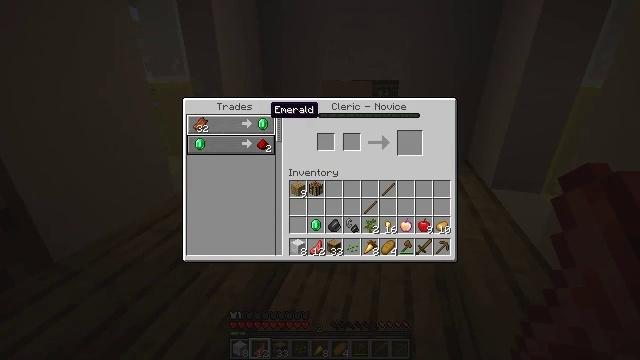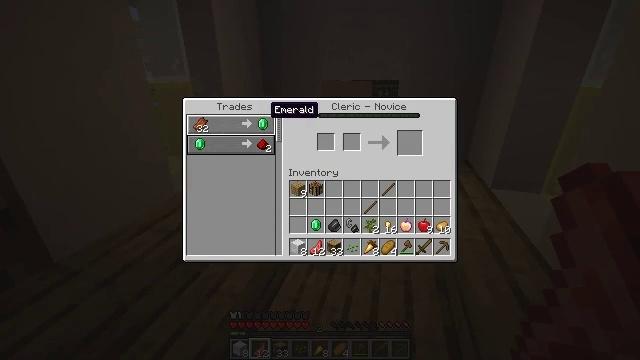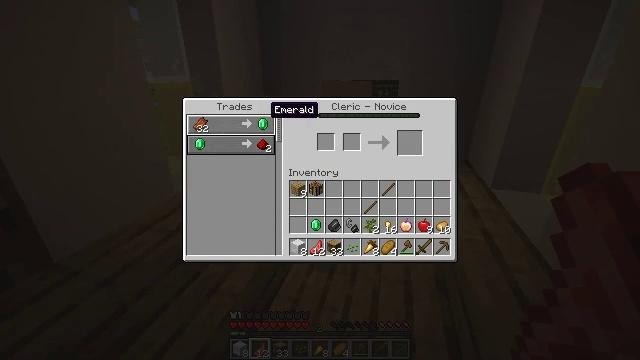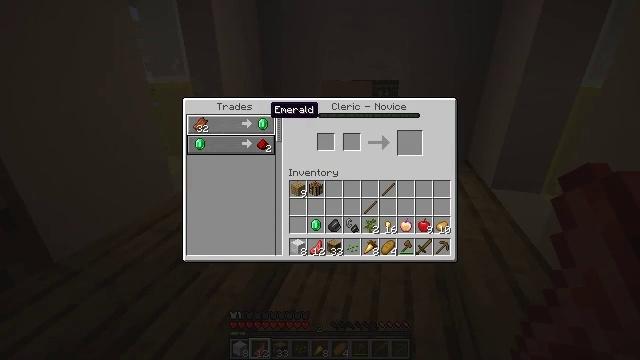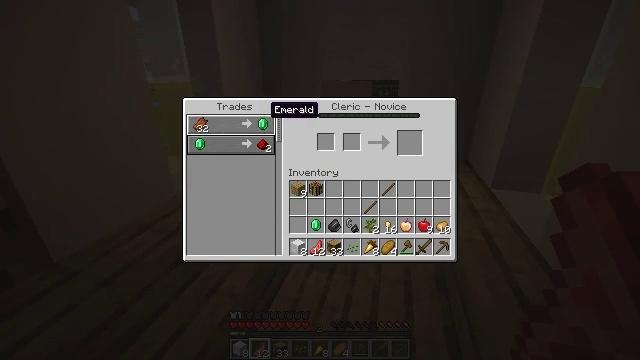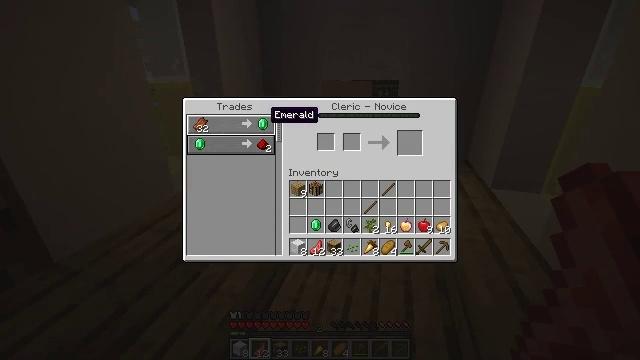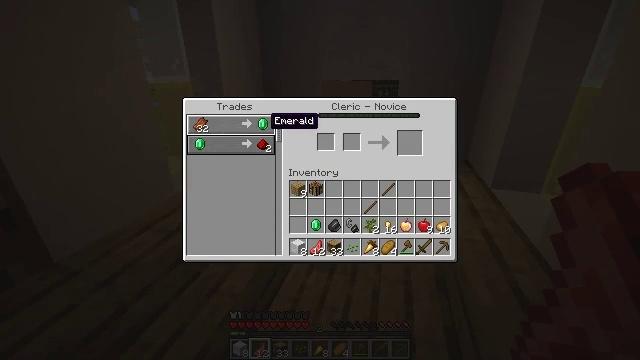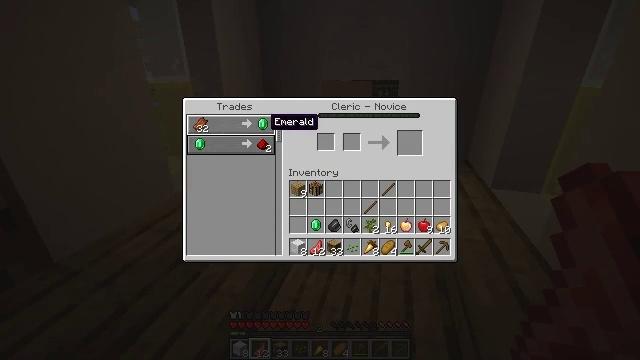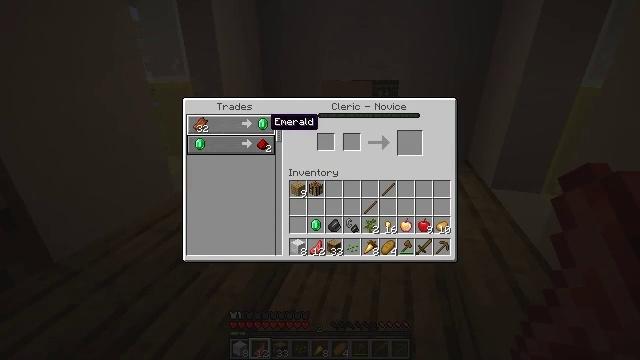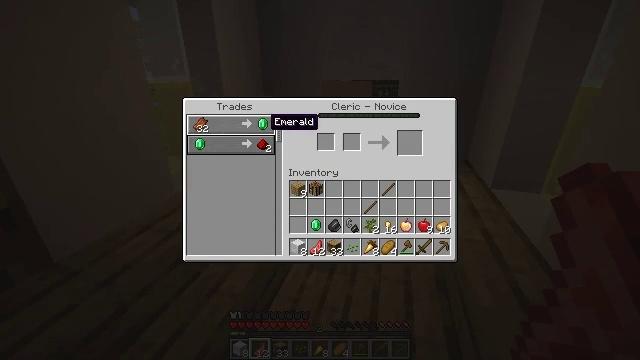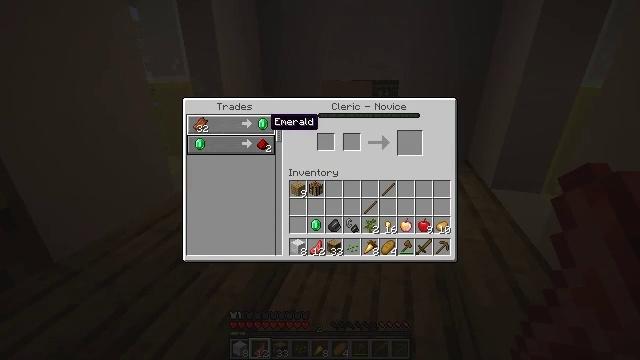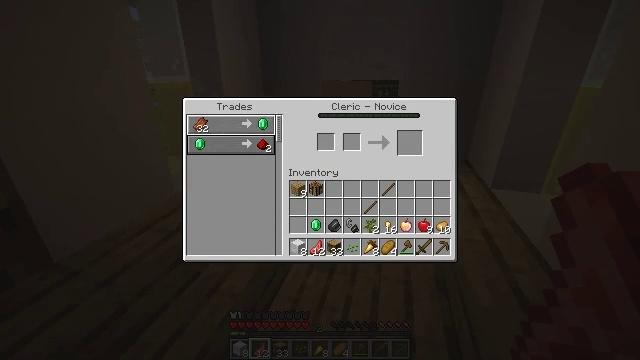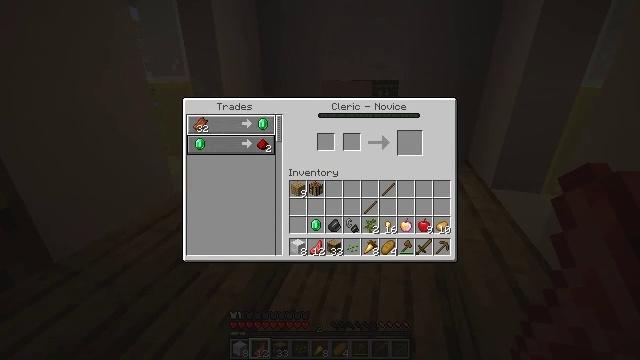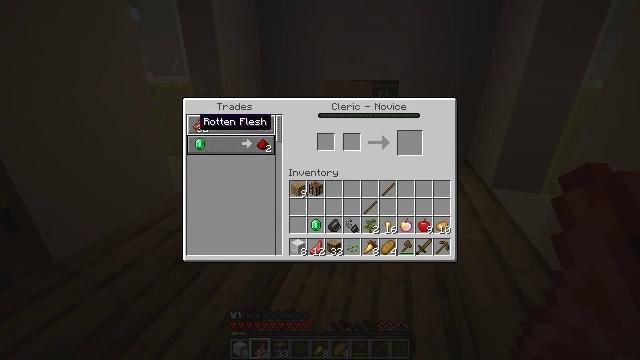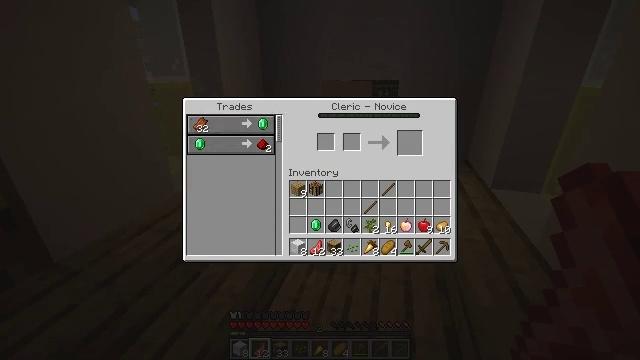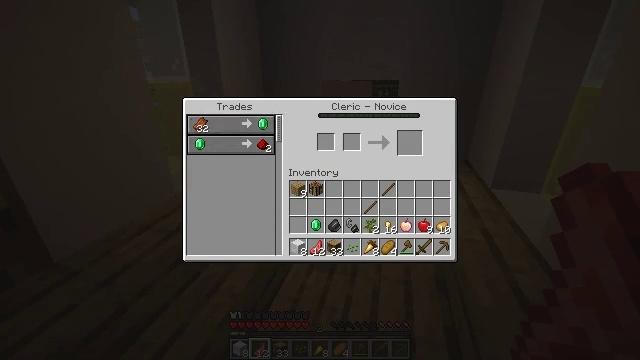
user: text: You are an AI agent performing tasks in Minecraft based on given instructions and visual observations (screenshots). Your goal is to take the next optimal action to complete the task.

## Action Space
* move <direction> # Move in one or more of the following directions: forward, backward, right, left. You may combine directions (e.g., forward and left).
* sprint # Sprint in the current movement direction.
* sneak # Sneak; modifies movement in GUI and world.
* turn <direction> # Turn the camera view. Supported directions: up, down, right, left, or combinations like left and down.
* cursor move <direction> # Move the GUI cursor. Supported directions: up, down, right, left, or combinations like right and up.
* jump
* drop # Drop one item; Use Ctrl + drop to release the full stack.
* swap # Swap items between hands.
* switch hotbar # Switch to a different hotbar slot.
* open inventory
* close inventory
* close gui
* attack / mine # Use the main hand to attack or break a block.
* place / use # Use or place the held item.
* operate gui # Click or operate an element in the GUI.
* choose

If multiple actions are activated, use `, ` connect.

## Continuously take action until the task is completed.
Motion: motion action
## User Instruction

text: Retrieve the brewing stand by breaking it.
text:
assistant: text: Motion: no_op
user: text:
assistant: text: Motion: no_op
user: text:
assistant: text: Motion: no_op
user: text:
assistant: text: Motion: no_op
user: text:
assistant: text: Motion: no_op
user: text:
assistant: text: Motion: no_op
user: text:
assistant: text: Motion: no_op
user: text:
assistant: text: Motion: no_op
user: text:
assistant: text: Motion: no_op
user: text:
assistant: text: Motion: no_op
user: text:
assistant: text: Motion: cursor move left
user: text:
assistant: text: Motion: cursor move left
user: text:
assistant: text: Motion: cursor move left
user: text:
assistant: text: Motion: cursor move left
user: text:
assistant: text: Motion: no_op
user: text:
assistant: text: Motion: no_op
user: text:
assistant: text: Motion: no_op
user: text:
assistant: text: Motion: no_op
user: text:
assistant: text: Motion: cursor move right
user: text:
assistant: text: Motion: no_op
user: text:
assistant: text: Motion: no_op
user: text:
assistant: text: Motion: no_op
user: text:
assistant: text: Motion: no_op
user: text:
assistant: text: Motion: no_op
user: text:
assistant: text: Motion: no_op
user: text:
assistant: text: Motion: no_op
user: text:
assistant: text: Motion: cursor move right
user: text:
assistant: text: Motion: cursor move right
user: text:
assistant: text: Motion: cursor move right
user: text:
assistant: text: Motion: no_op